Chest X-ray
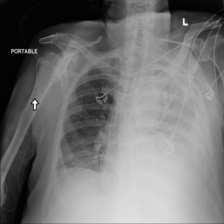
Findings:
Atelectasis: negative
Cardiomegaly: negative
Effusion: positive
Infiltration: negative
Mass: negative
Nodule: negative
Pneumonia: negative
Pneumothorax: negative
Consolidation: negative
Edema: negative
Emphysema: negative
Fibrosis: negative
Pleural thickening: negative
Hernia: negative